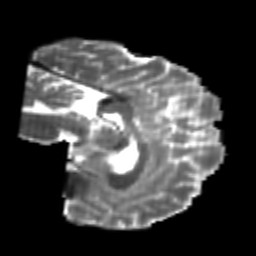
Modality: T2w
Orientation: sagittal
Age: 24
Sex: female
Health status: healthy
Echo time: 0.074 s